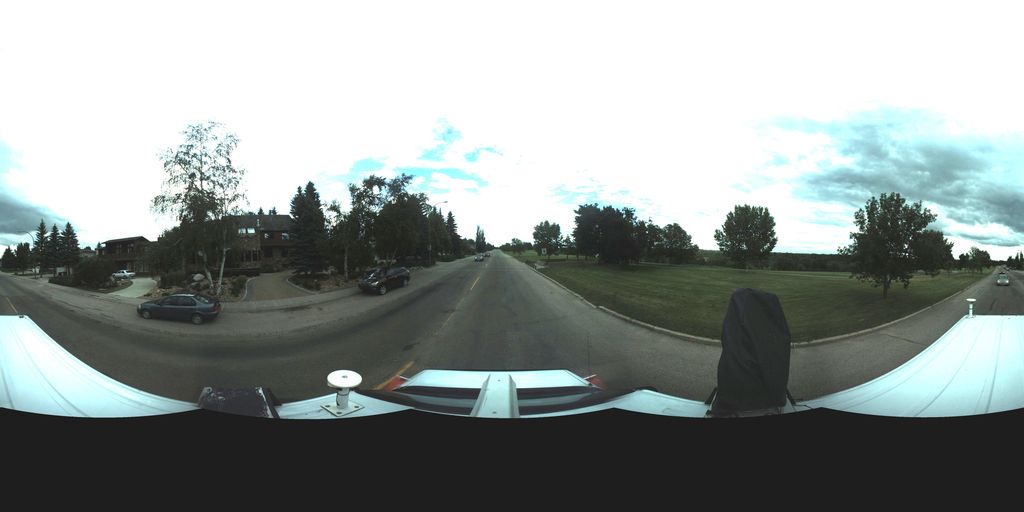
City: saskatoon